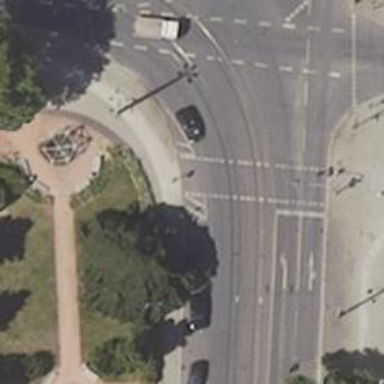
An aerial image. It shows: Road crossing with traffic signals.